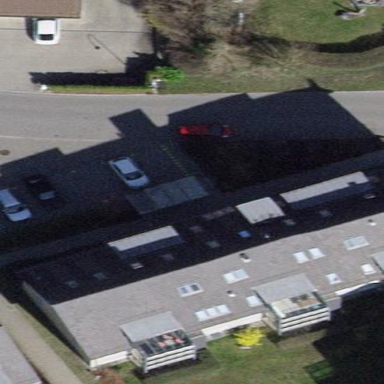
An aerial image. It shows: Street-side parking area.